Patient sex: M
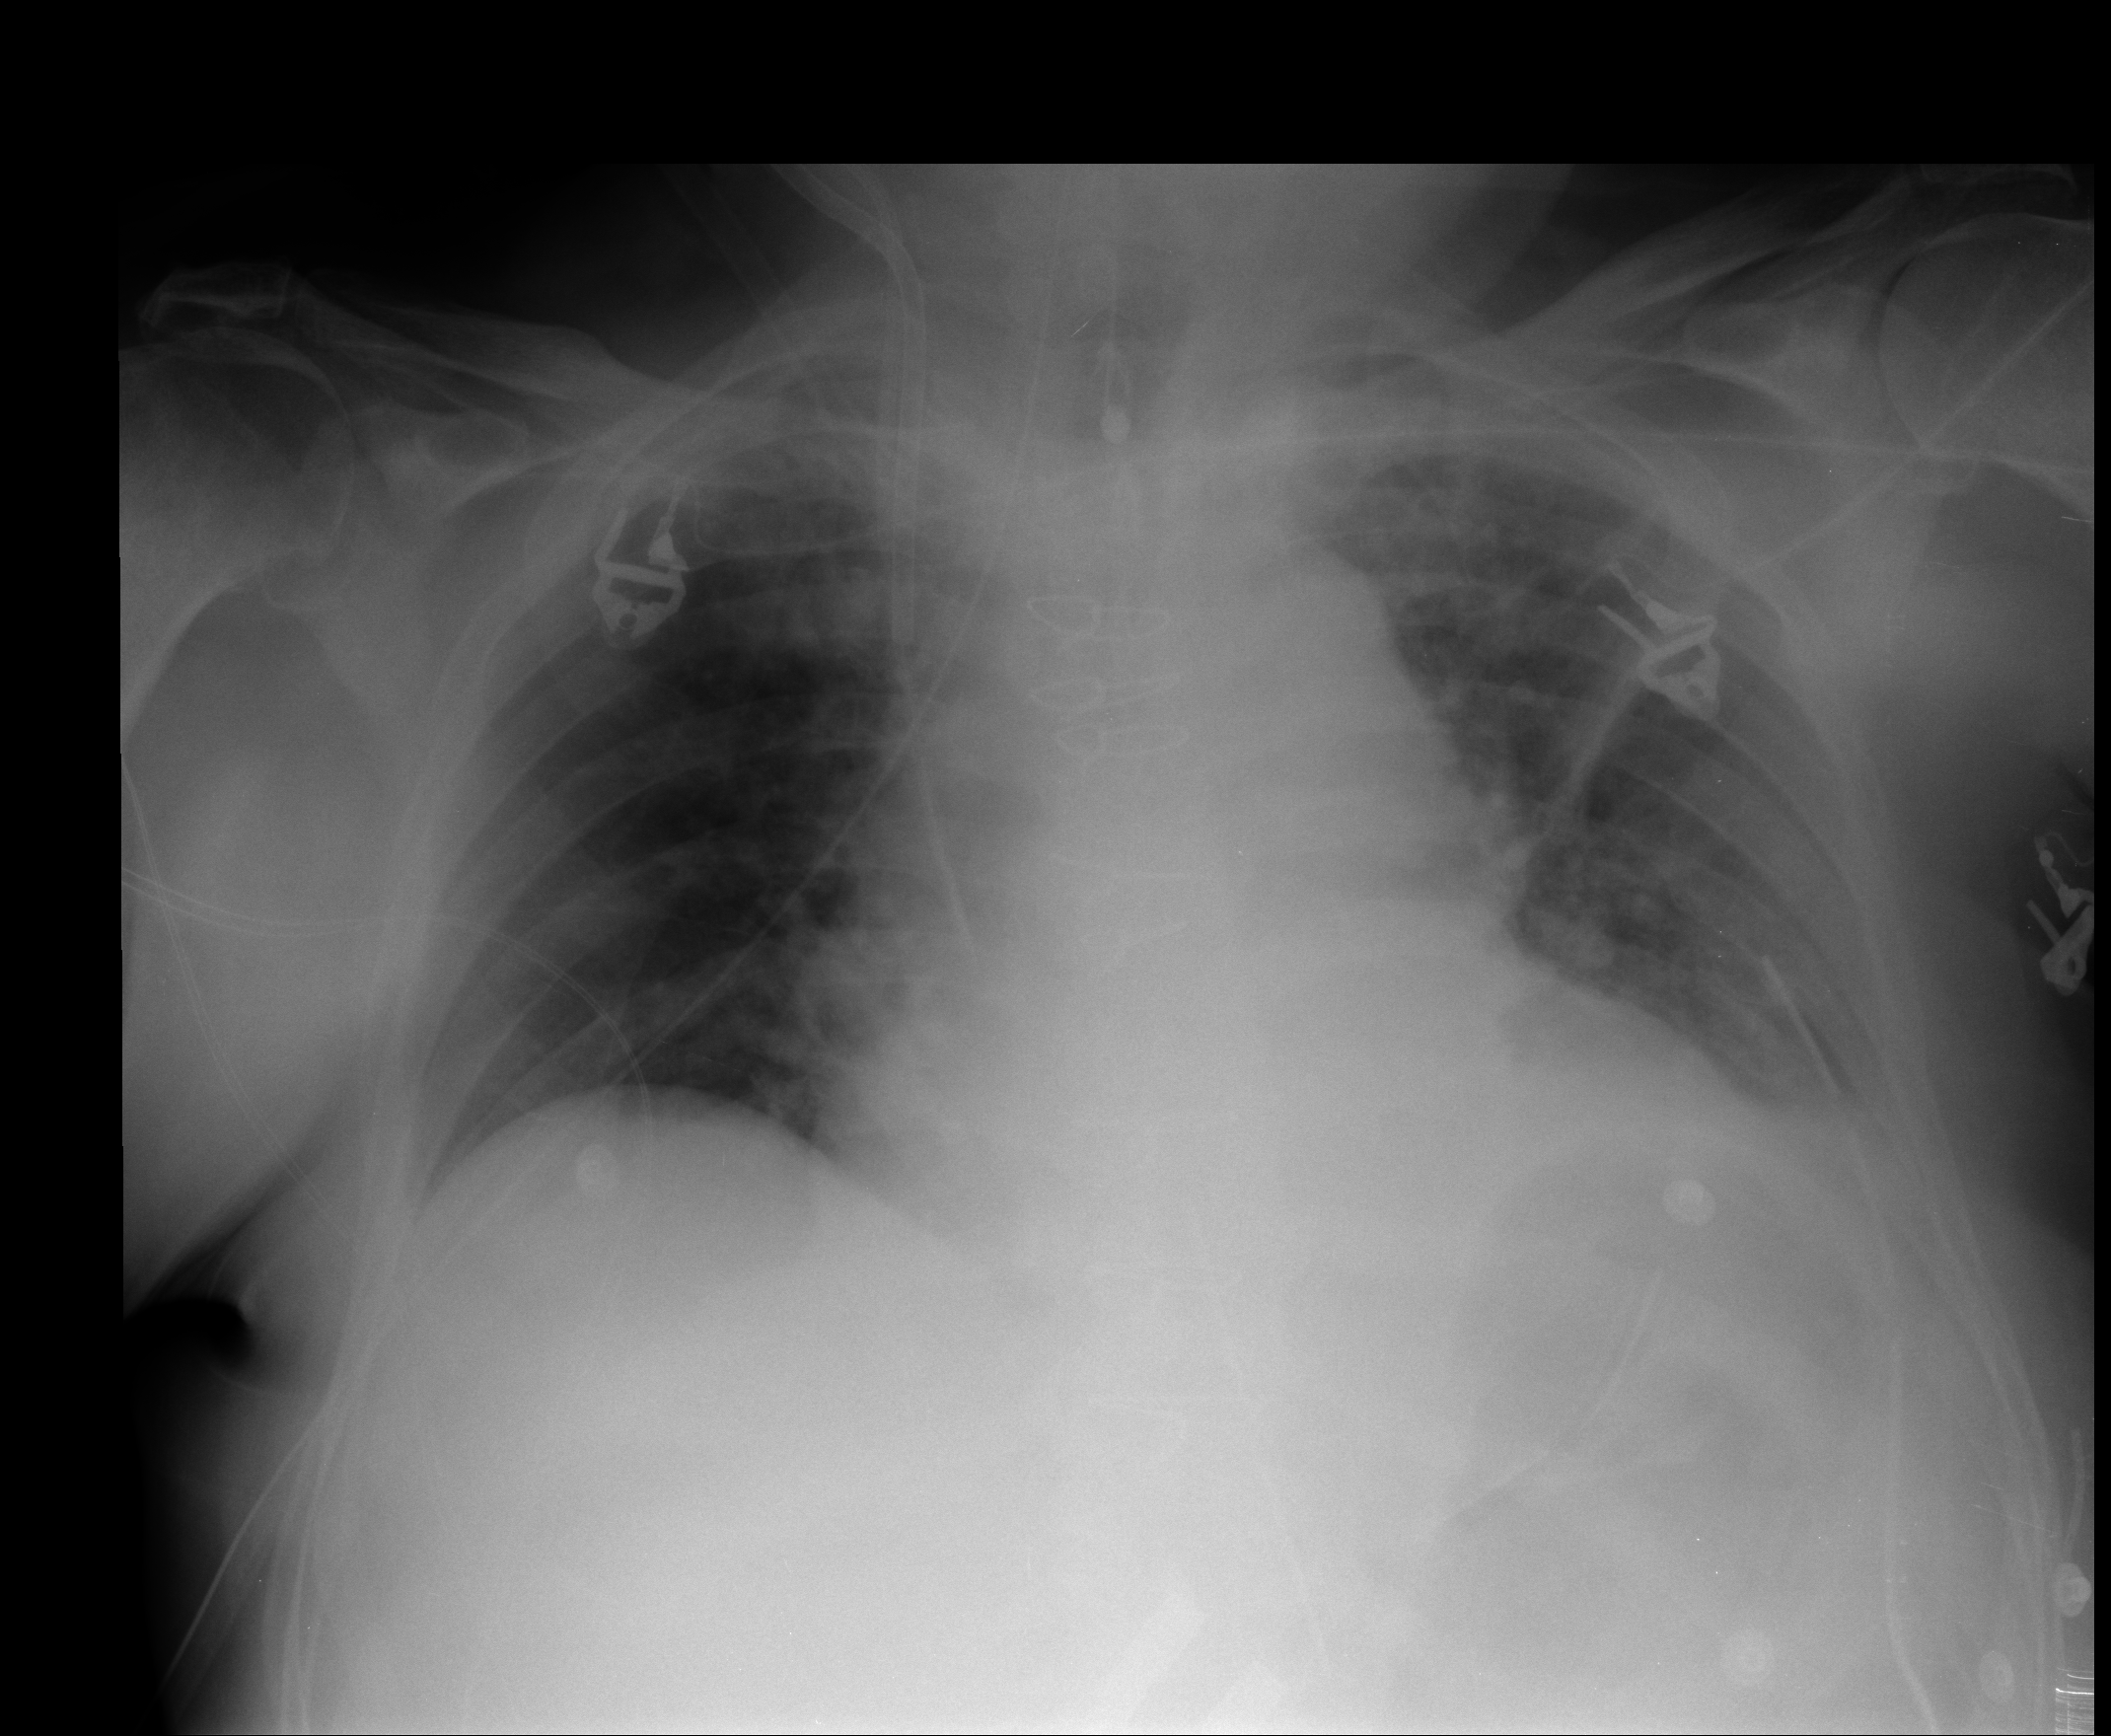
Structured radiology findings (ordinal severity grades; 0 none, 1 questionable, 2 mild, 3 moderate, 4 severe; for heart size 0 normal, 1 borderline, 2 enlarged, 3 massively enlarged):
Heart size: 2
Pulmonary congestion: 1
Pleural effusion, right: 0
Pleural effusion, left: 1
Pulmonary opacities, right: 0
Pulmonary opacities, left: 2
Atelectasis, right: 1
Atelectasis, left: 2